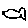
Label: fish